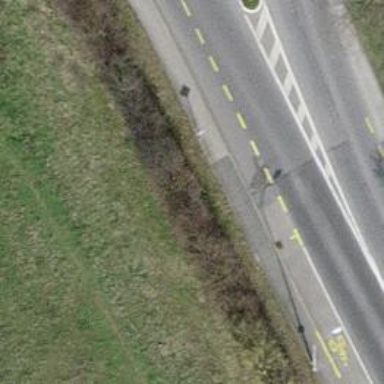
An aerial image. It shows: Asphalt cycleway.